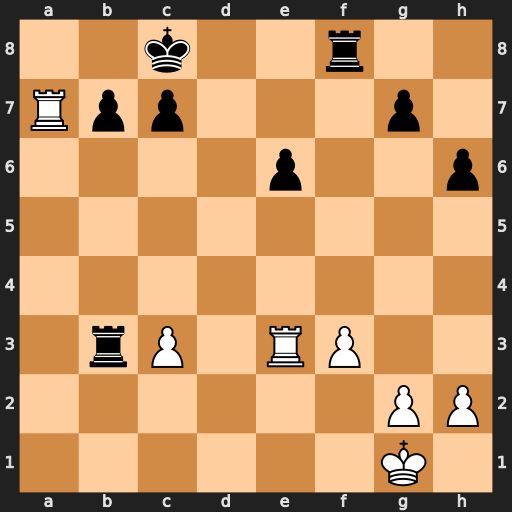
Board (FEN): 2k2r2/Rpp3p1/4p2p/8/8/1rP1RP2/6PP/6K1
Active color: w
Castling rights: -
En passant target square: -
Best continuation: Ra8+ Kd7 Rxf8